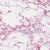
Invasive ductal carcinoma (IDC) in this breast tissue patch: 0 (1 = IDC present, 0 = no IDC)